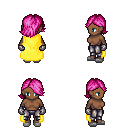
a pixel art fantasy rpg character, female body template, human, dark skin, yellow cape, metal pants, pink swoop hairstyle, metal gloves, white slippers, four views (front, back, left, right), 2x2 character sprite sheet, small pixel art, hard edges, no anti-aliasing